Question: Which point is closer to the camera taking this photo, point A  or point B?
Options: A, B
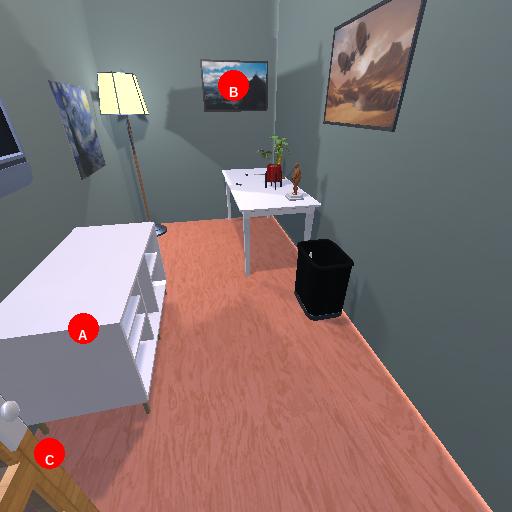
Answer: A